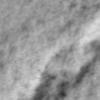
Label: no_change